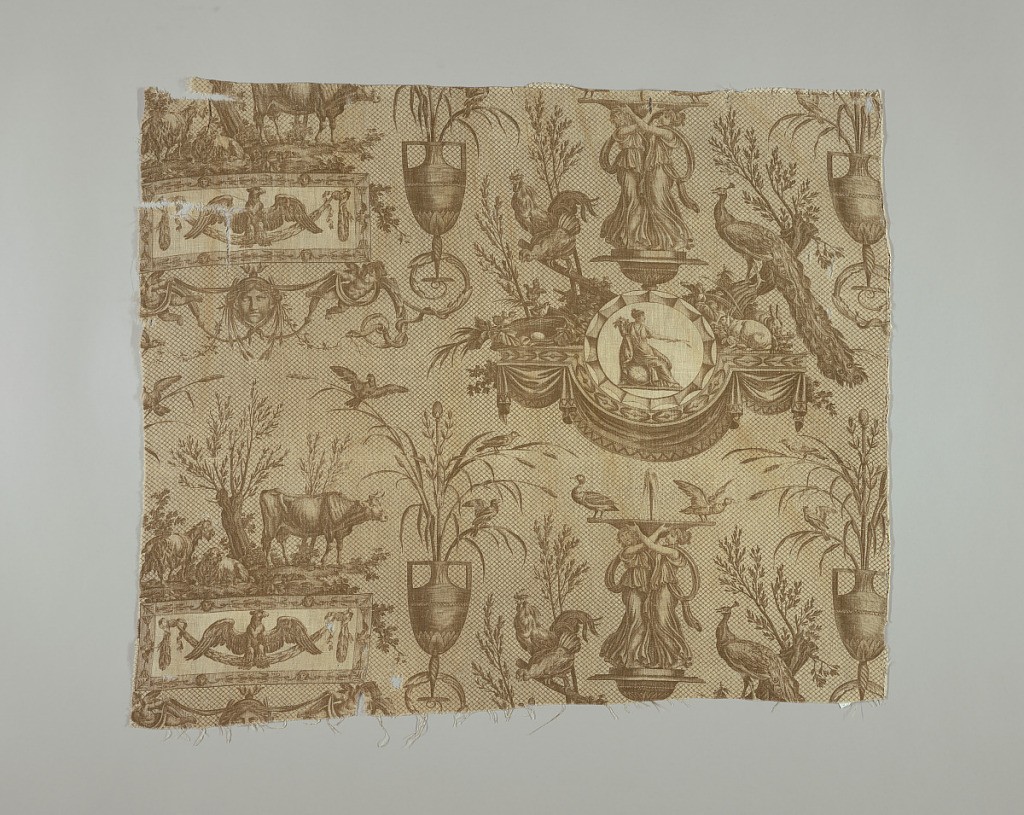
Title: Fontaine et animaux
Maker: Jean-Baptiste Huët, French, 1745–1811
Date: ca. 1803
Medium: loosely woven cotton plain weave Technique: printed by engraved plate (or roller)
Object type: Fragment
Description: Design of an elaborate fountain held up by women over a medallion of Ceres. Alternate with cattle by a pollarded tree. Various birds are around the fountain. In brown on white.